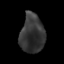
Tissue: lung
Cell type: Epithelial cells
Senescence score: 0.182
Nuclear area (px): 916
Mean DAPI intensity: 53.334